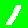
Digit: 1